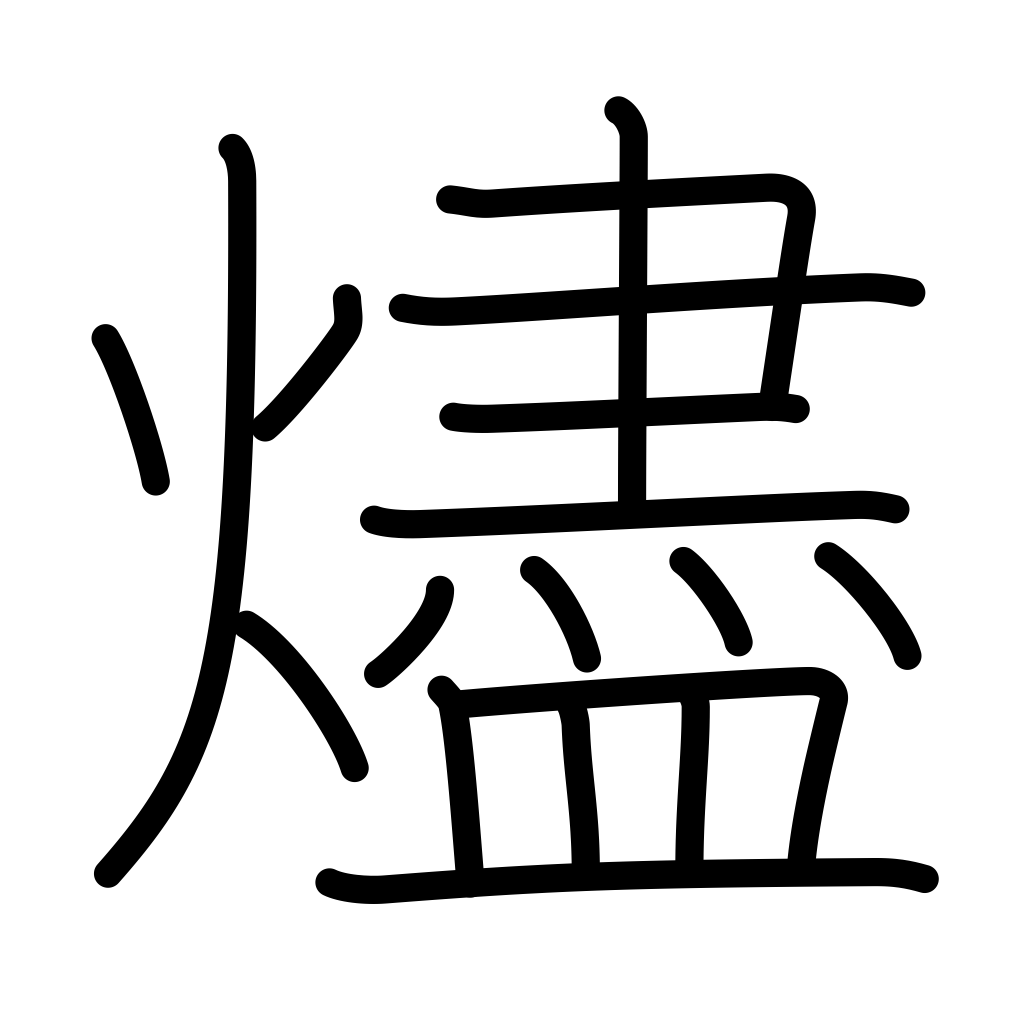
Meaning: embers